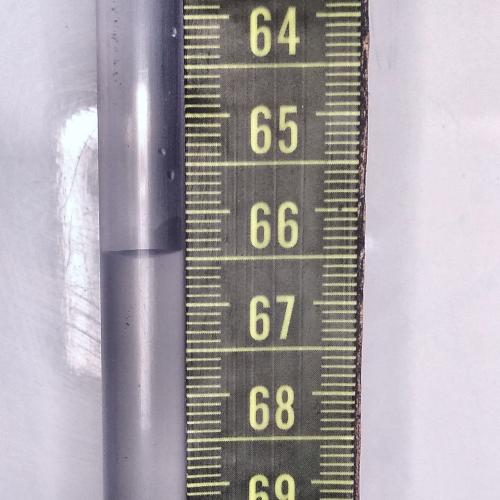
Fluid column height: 66.4 cm